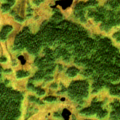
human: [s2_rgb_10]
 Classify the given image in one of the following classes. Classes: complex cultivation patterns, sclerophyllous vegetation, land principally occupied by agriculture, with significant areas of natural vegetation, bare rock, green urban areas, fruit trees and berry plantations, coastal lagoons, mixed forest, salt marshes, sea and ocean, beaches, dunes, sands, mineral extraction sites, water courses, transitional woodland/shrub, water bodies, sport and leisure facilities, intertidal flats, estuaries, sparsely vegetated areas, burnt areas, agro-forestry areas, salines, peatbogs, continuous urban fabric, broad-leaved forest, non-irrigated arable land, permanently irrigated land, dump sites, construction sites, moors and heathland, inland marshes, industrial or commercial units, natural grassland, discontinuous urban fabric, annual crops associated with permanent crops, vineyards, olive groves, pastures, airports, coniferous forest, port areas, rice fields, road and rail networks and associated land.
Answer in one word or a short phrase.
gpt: coniferous forest, peatbogs